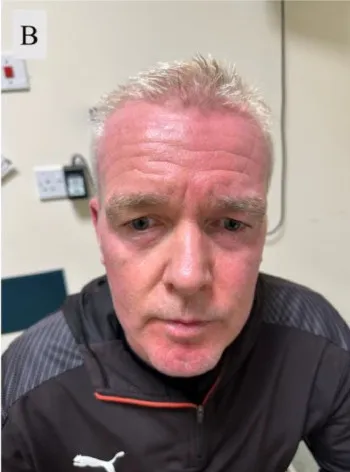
Post-exercise.
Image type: medical_photograph (oral_photograph)